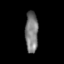
Tissue: skin
Cell type: Epithelial cells
Senescence score: 0.1786
Nuclear area (px): 520
Mean DAPI intensity: 122.683